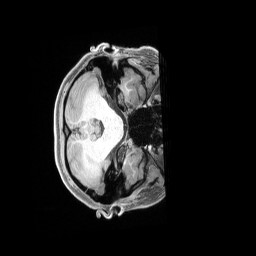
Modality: T1w
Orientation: axial
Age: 22
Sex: female
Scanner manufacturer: siemens
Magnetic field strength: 3 T
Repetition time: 2.4 s
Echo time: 0.00228 s